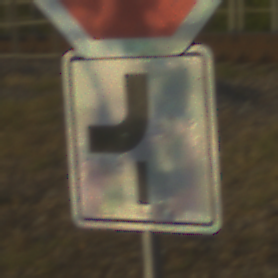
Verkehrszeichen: VerlaufVorfahrtsstrasse7
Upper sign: Stop
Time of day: SunriseSunset
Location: Outdoor (RoadRail)
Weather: Clear
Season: NotSpecified
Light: Natural